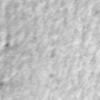
Label: no_change